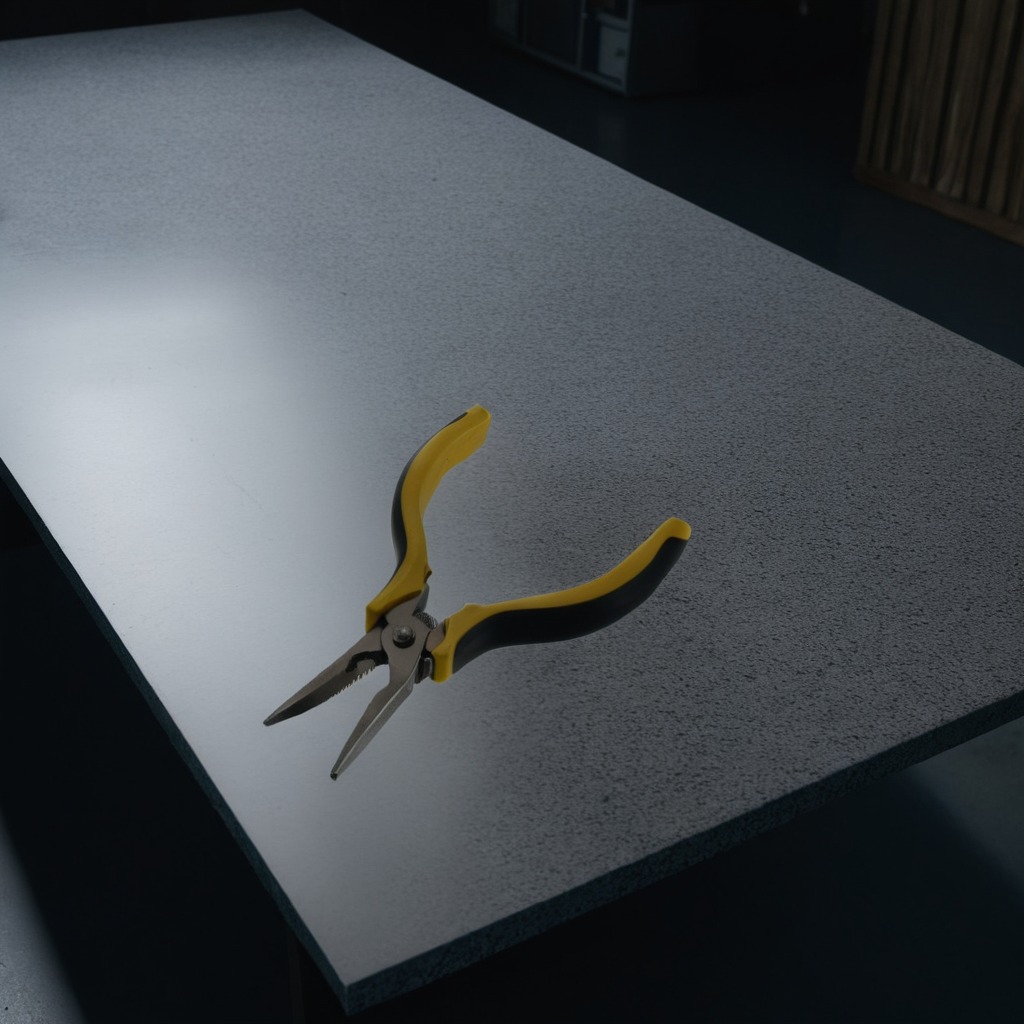
A plier is lying on the clean granite table inside a workshop at night.